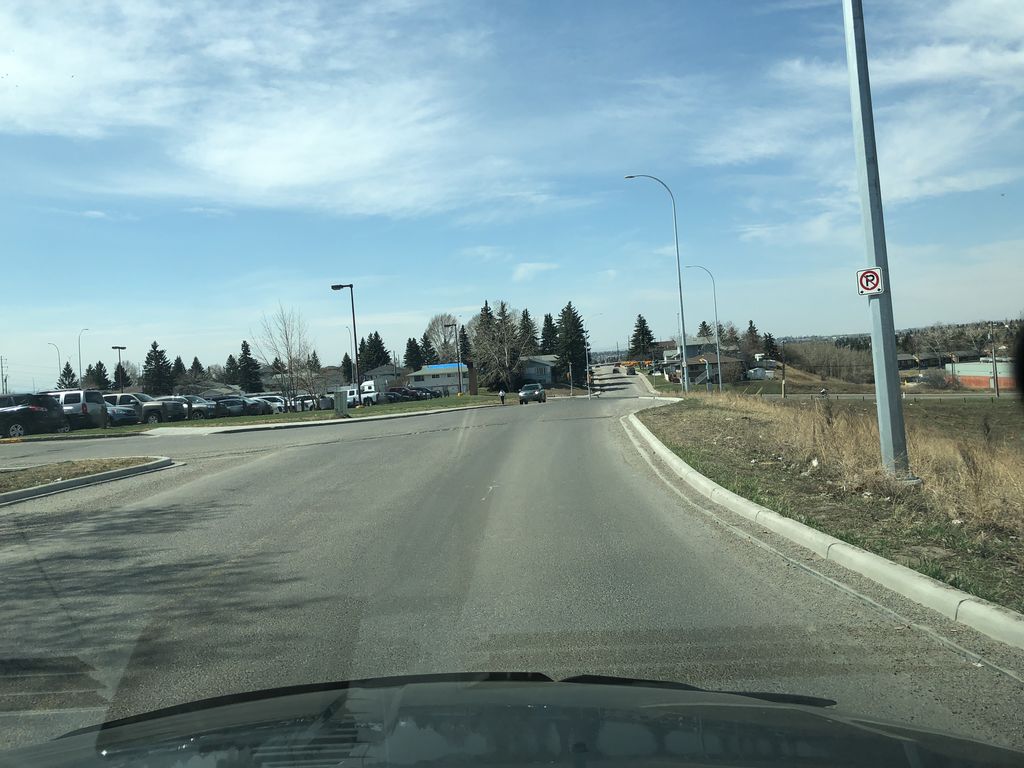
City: calgary